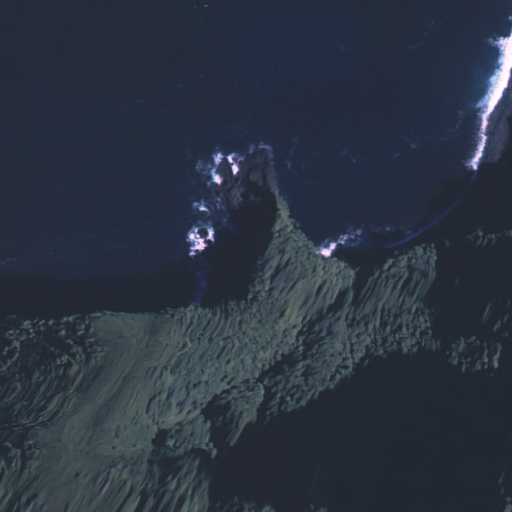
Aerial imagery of cape in Hawaii named Keanapuka containing only unknown